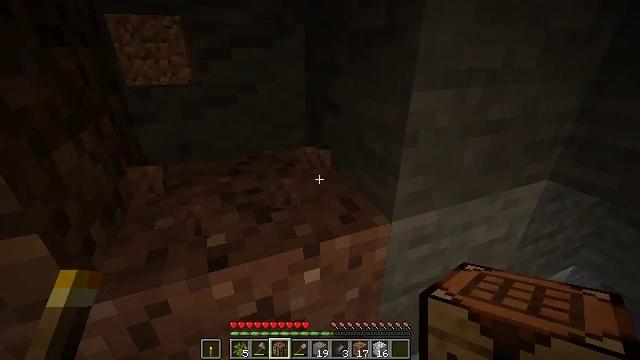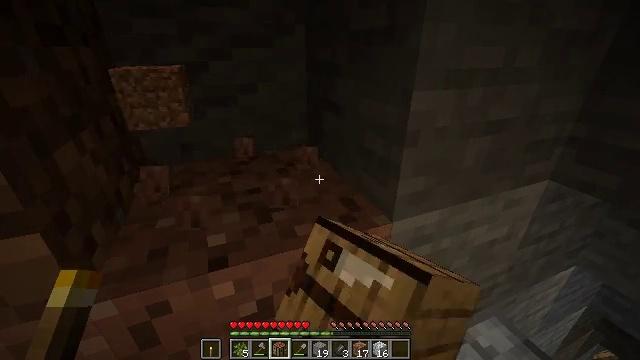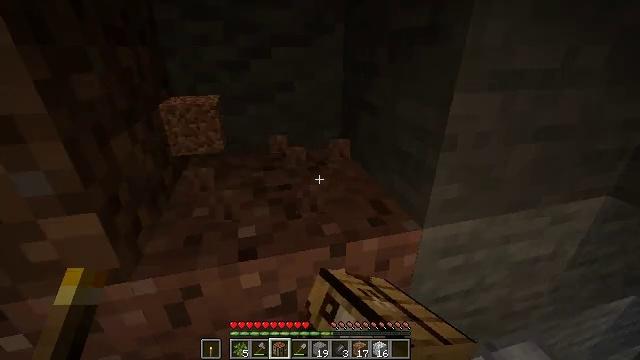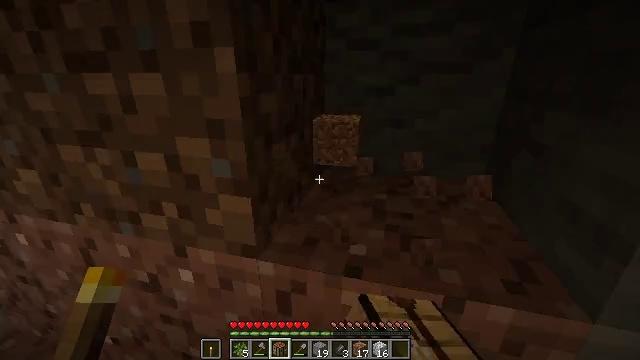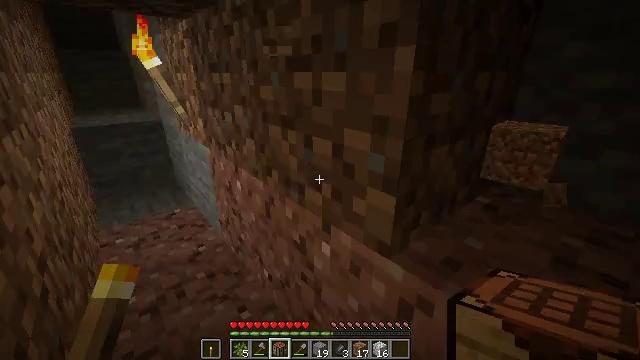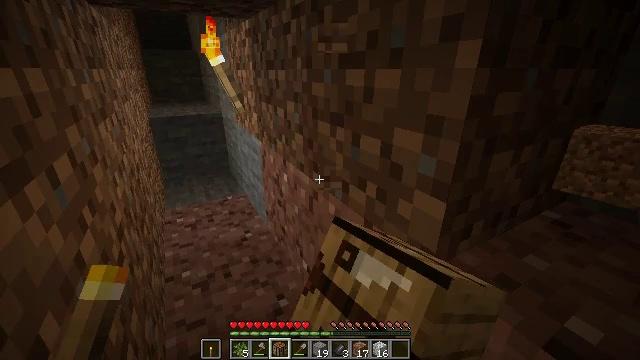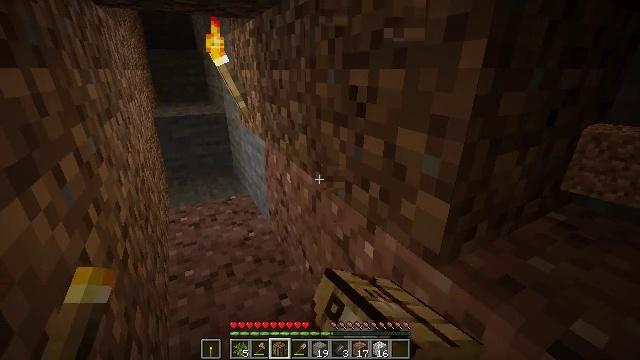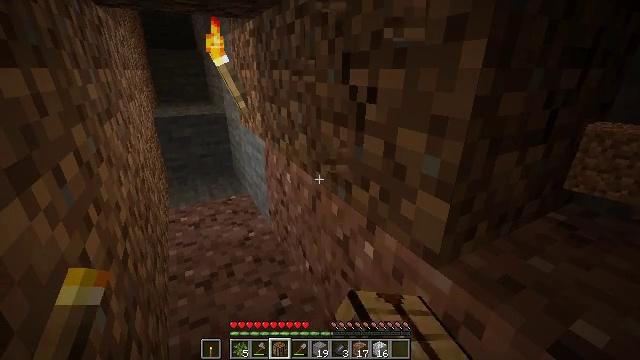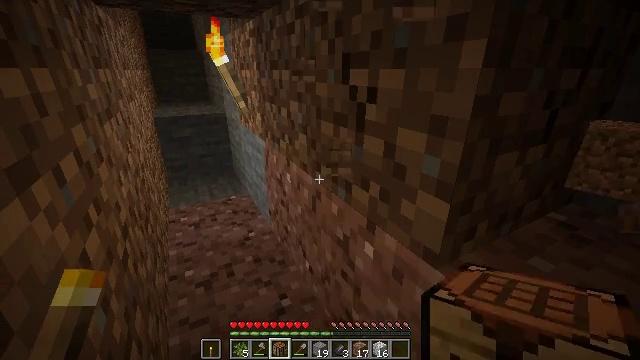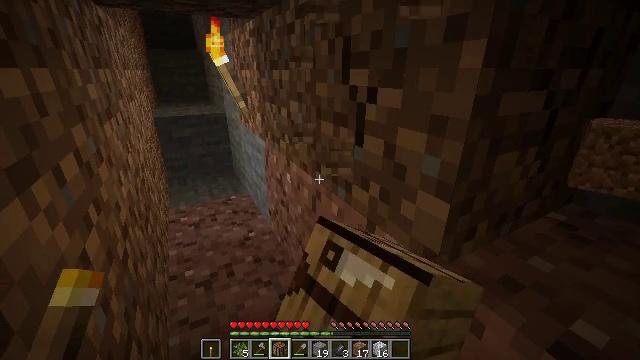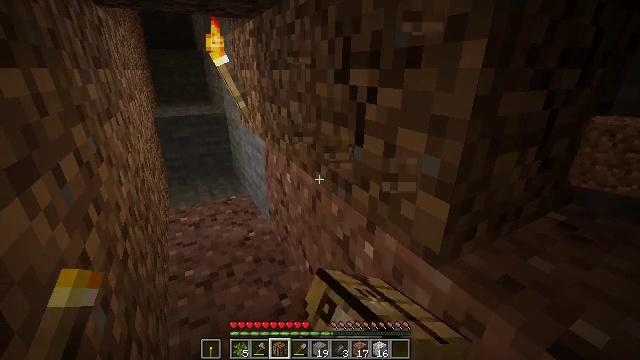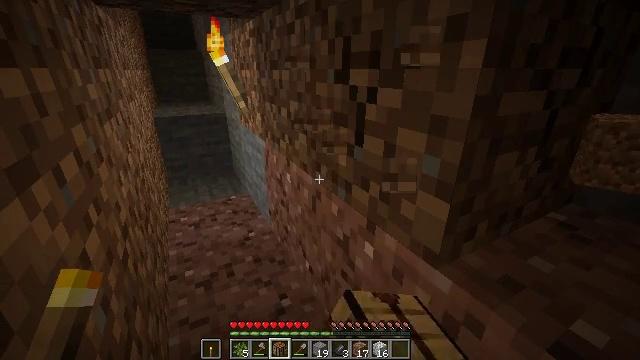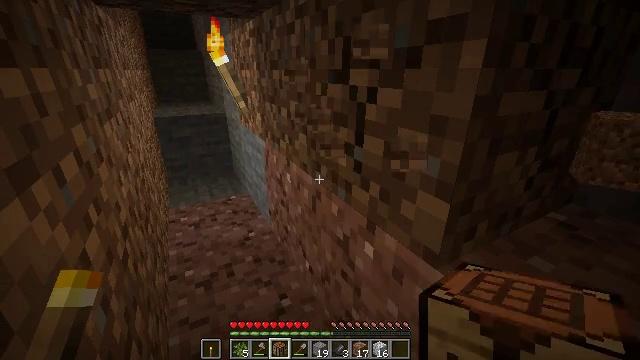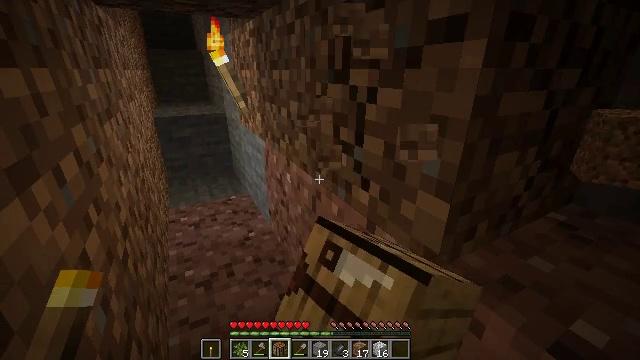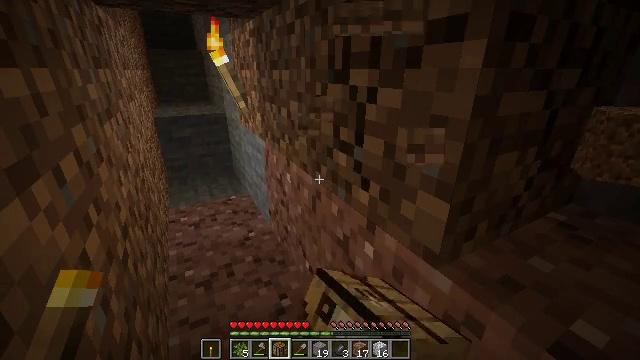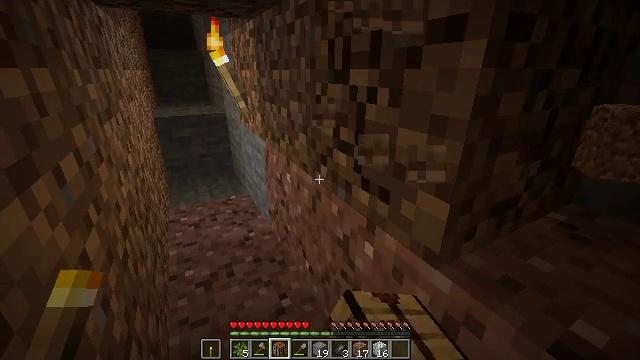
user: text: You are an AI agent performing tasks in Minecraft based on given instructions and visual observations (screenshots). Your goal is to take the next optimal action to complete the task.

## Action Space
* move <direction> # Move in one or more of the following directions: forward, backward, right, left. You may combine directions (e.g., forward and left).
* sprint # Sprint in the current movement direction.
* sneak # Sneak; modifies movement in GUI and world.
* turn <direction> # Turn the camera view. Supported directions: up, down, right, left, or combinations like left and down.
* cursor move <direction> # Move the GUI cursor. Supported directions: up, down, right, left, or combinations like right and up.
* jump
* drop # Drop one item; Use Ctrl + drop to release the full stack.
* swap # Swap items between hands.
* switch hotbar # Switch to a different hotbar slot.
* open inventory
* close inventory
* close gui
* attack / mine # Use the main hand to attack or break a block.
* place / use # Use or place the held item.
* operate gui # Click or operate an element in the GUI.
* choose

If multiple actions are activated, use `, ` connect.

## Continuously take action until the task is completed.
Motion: motion action
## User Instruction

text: Get dirt block.
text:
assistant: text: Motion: attack / mine
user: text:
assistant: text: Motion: turn left, attack / mine
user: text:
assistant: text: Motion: turn left and up, attack / mine
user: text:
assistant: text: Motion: turn left, attack / mine
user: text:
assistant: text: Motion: turn left, attack / mine
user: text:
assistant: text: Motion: attack / mine
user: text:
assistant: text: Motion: attack / mine
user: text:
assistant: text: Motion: attack / mine
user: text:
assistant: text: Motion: attack / mine
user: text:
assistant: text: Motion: attack / mine
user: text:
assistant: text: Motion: attack / mine
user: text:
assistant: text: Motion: attack / mine
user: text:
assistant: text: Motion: attack / mine
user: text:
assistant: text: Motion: attack / mine
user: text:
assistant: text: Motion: attack / mine
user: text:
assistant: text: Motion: turn right, attack / mine
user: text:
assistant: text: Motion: turn right, attack / mine
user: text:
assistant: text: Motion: turn right, attack / mine
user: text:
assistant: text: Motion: turn right, attack / mine
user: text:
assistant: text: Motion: turn right, attack / mine
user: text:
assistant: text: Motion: turn right, attack / mine
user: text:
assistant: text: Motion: turn right, attack / mine
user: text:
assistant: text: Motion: turn right, attack / mine
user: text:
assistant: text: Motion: attack / mine
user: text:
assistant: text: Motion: attack / mine
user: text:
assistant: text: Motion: turn right, attack / mine
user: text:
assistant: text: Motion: turn right, attack / mine
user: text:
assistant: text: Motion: turn right, attack / mine
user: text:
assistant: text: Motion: turn right, attack / mine
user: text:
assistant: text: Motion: no_op